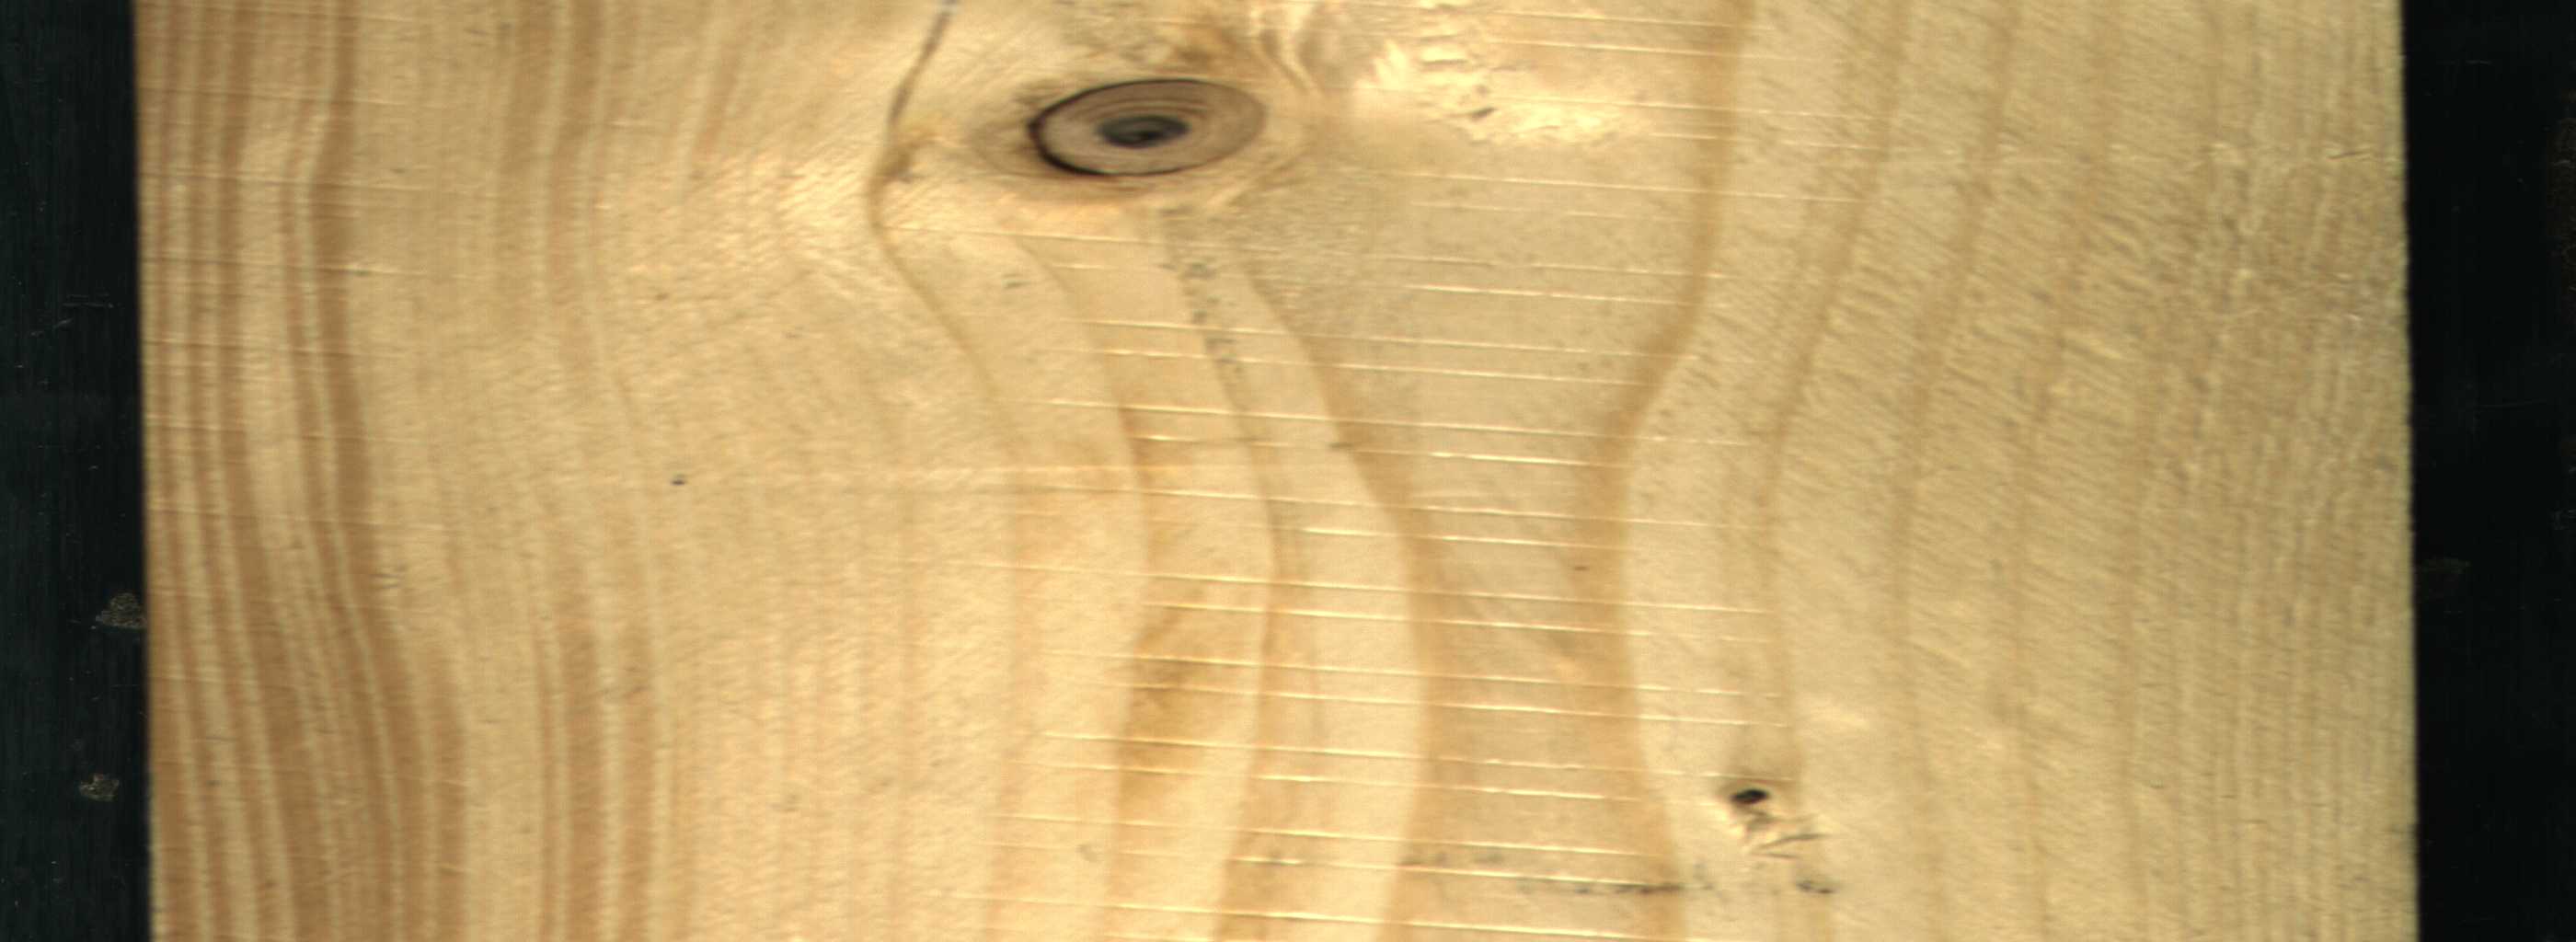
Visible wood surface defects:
resin
Dead_Knot
Dead_Knot